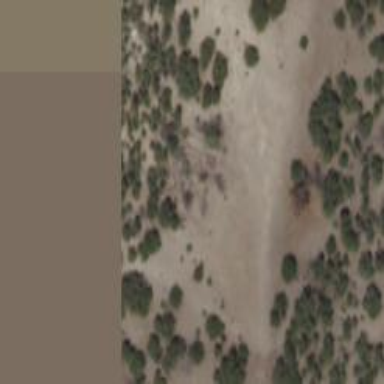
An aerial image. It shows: Patch of scrub vegetation.